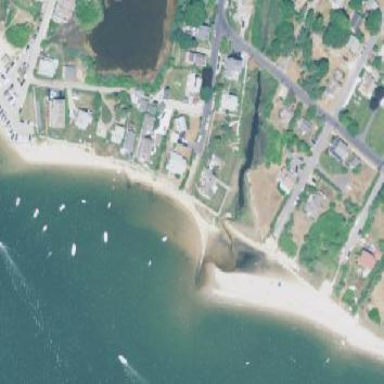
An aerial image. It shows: Sandy beach.